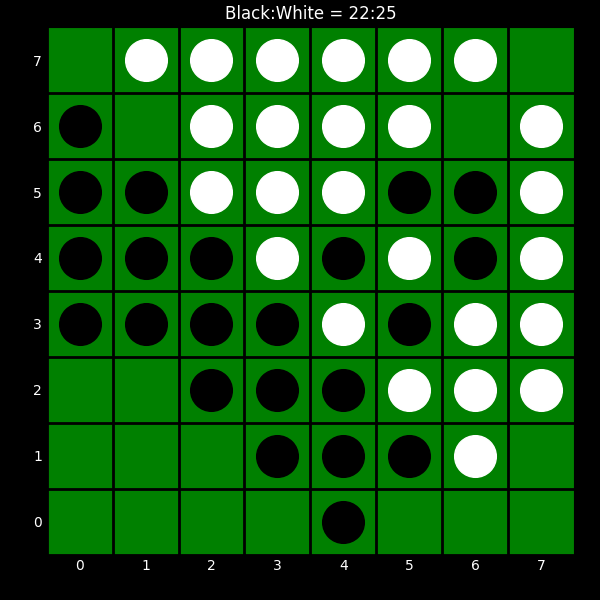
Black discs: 22
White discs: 25